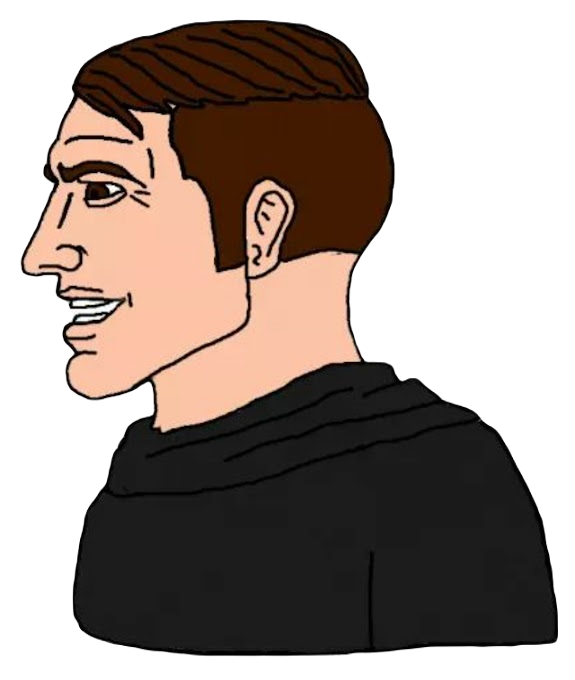
Label: 4_Yes_Chad